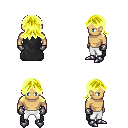
a pixel art fantasy rpg character, male body template, human, tanned skin, black cape, white pants, gold loose hair, metal gloves, metal boots, four views (front, back, left, right), 2x2 character sprite sheet, small pixel art, hard edges, no anti-aliasing